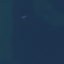
Label: SeaLake